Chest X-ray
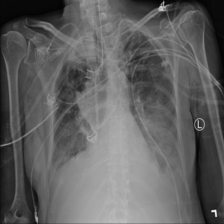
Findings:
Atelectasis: negative
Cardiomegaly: negative
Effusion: negative
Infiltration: negative
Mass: negative
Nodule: negative
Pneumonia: negative
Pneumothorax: negative
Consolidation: negative
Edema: negative
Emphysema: negative
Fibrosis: negative
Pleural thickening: negative
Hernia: negative